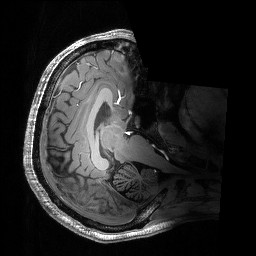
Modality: T1w
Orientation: axial